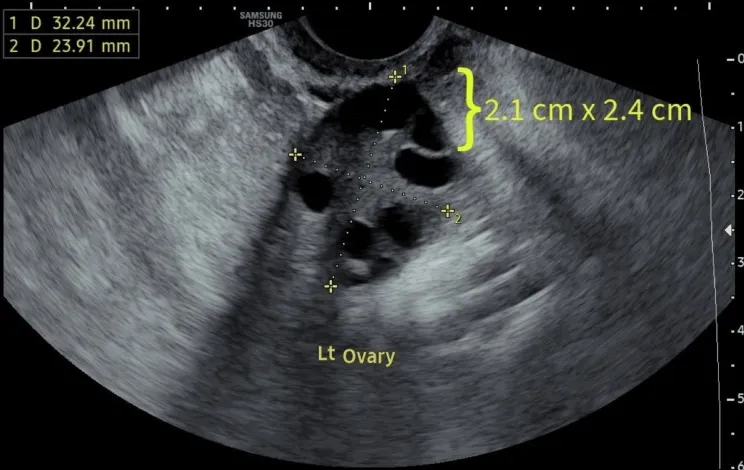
Day 2 transvaginal sonography of the patient's left ovary.
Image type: radiology (ultrasound)